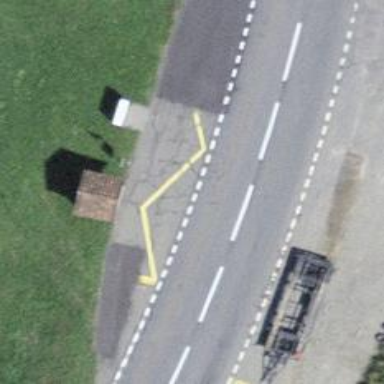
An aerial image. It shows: Bus stop with platform for public transport.